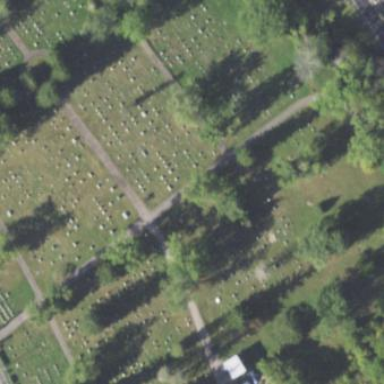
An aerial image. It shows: Graveyard area designated as cemetery.